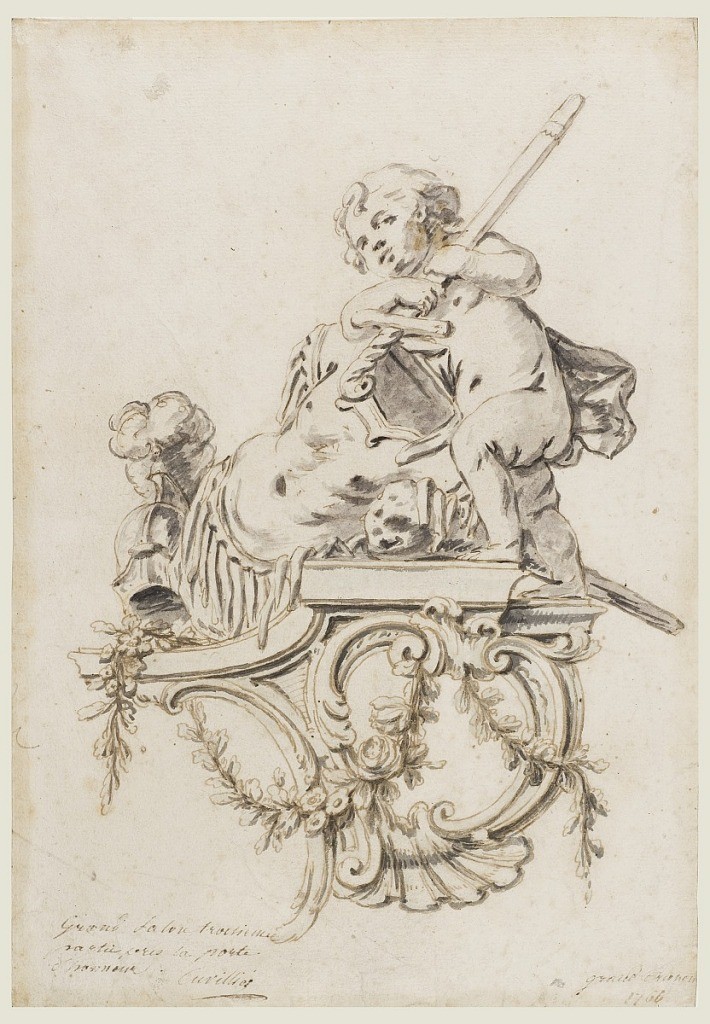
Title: Design for a Sculptured Bracket with Putto accompanied by the Attributes of War, for the Grand Trianon, Versailles
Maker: François de Cuvilliés the younger, German, 1731 - 1777
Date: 1766
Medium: Pen and brown ink, brush and grey wash on white paper
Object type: Drawing
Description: A bracket composed of shell motifs and a garland supports a putto holding a large sword in his arms, while beside him are heaped other attributes of war.